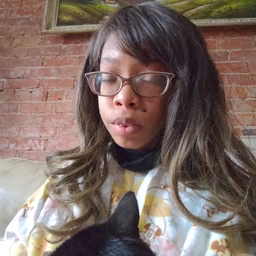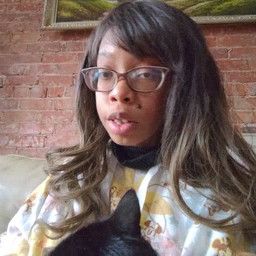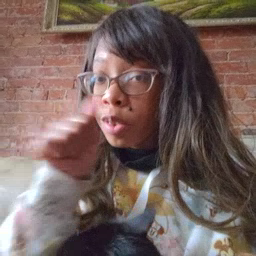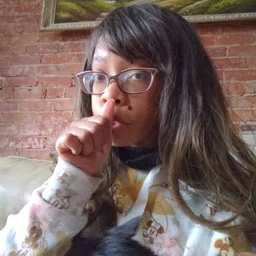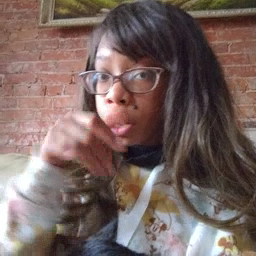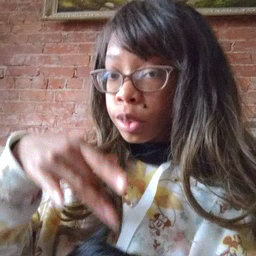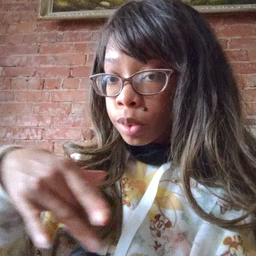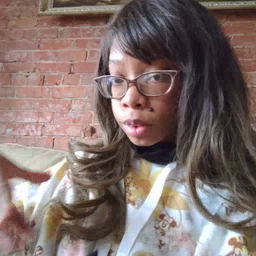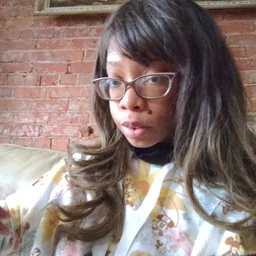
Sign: underwear